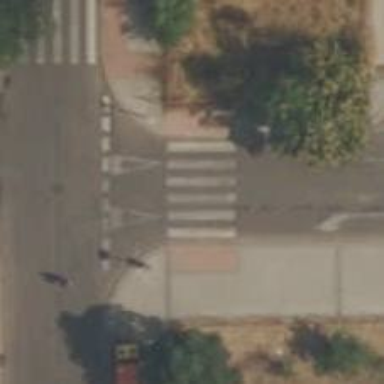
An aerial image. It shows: Uncontrolled zebra crossing on the road.